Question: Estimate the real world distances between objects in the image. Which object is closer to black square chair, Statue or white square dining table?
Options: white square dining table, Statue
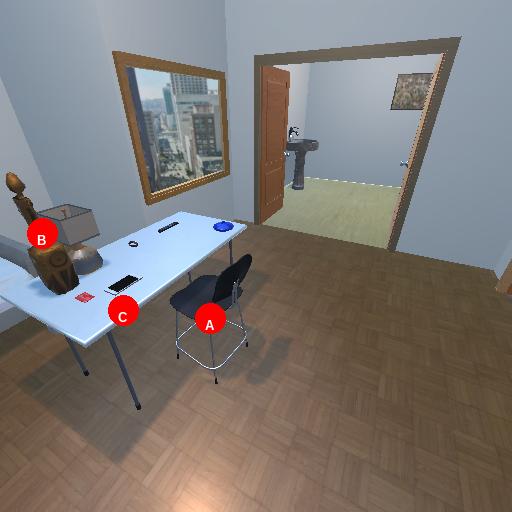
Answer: white square dining table